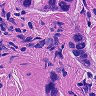
Metastatic tissue present: yes